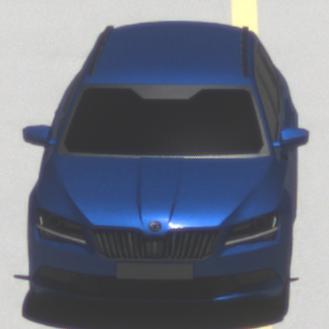
Make: Skoda
Model: Superb Combi 1.4 TSI
Detailed model: Superb (III) Combi
Model produced from: 2015/09
Model produced until: 2018/06
Doors: 5
Color: blue
Road condition: dry road
Daytime: midday
Contrast: high contrast